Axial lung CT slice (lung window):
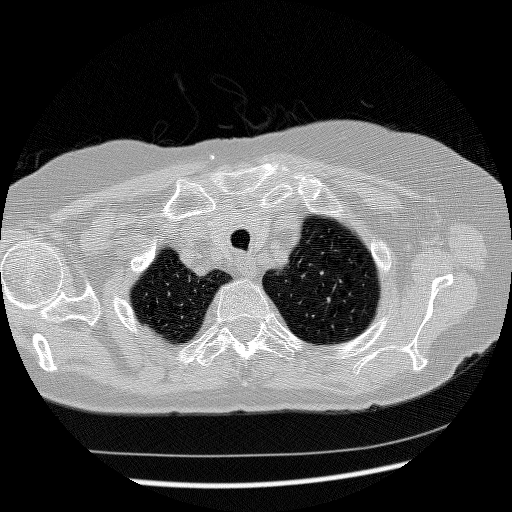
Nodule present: no